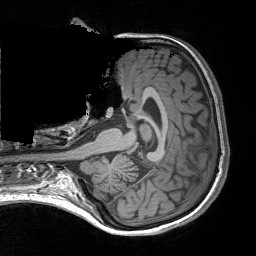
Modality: T1w
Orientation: axial